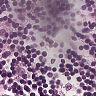
Metastatic tissue present: no